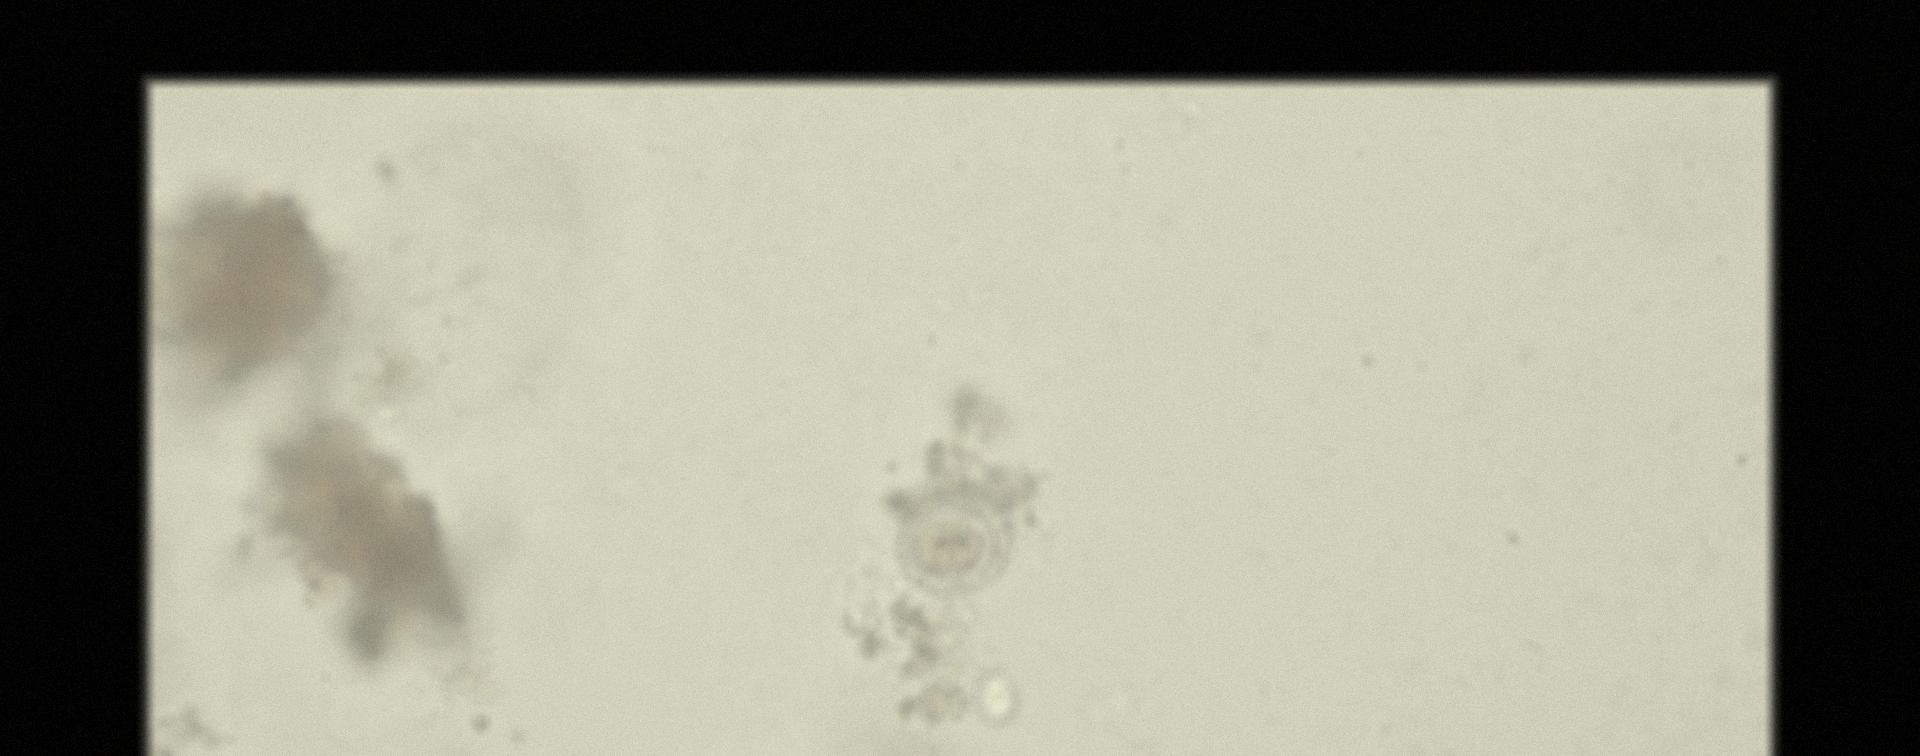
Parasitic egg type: Hymenolepis nana